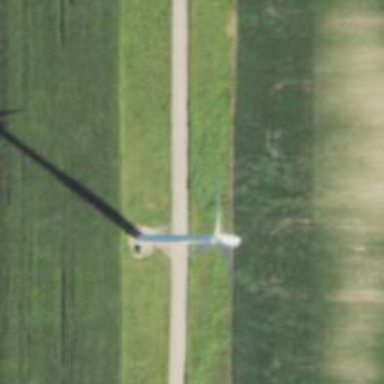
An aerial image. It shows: Wind power generator employing wind turbines.